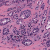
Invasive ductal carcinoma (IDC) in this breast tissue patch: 0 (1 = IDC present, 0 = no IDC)